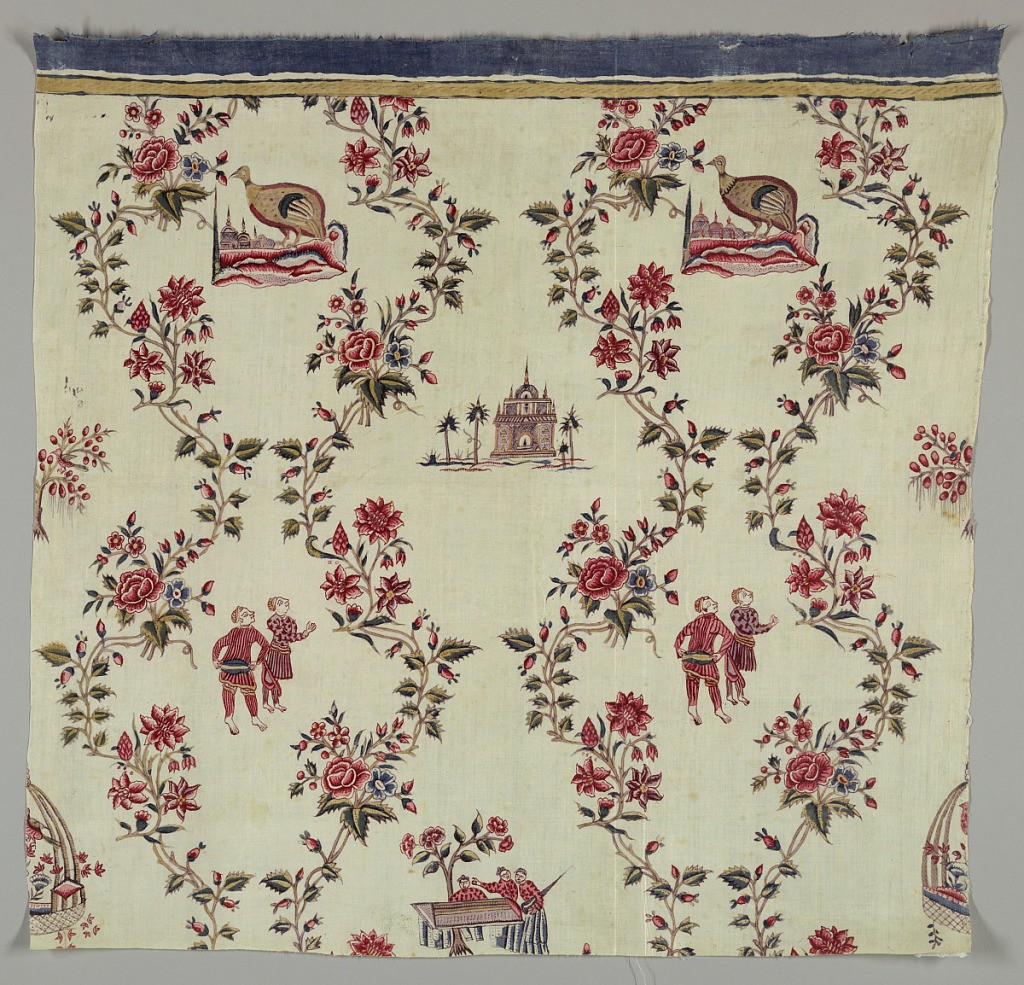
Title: Chintz
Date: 18th century
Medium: cotton Technique: mordants (black, brown, 2 reds, 2 purples) and dye (yellow) applied by pen or brush; blue applied by brush; chintz on plain weave
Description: Curving vines enclosing motifs of people, buildings and a quail-like bird. Blue band at top.